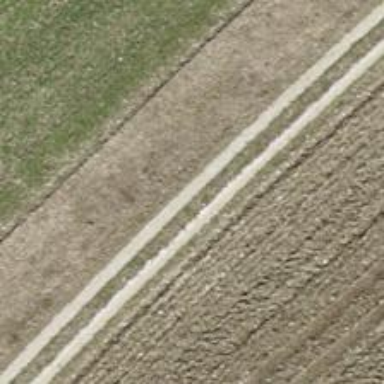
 made of combination of gravel and grass surface."